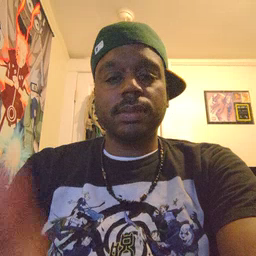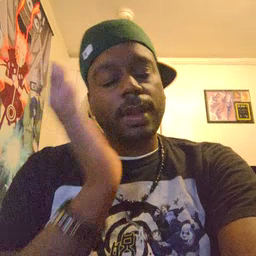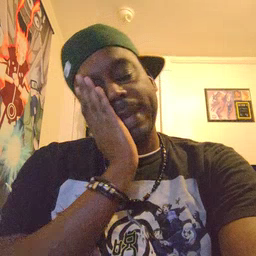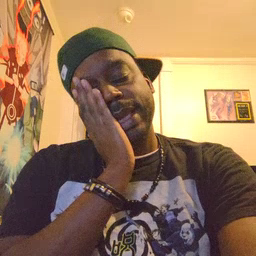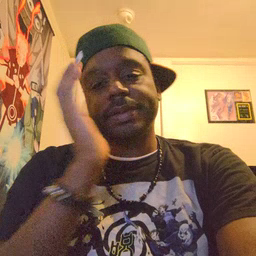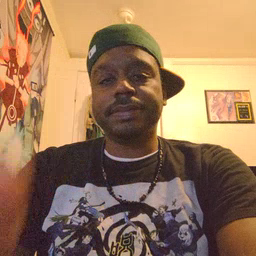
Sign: bed